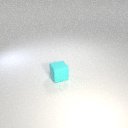
small cyan rubber cube